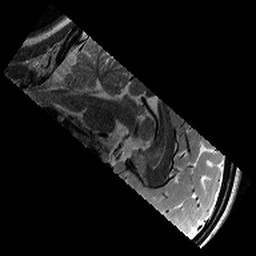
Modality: T2w
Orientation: sagittal
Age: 10
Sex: female
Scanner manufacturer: siemens
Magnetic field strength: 3 T
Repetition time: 9.23 s
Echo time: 0.067 s